Question: I have a simple input box
'''
<input type="text" placeholder="Account Name">
'''
with the following styles:
'''
input {
border-radius: 5px;
width: 564px;
opacity: 0.14;
}
'''
My problem is because I have changed the opacity of the input box, when typing any text inside the input box it follows that opacity (the text is unreadable due to the low opacity). Is there any way of targeting the opacity for the input box and the opacity for the input box text separate?
EXAMPLE:

Thanks.
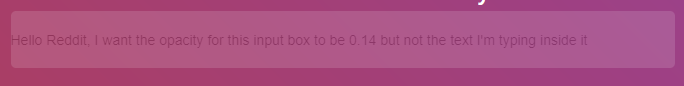
Answer: Use the alpha channel (rgba) to apply an opaque background rather than opacity. In case someone was wondering how to style placeholder text, it looks like there's an experimental pseudo-element: '::placeholder'.
'''
body {
background-color: #ffd6ed;
}
input {
background-color: rgba(255, 255, 255, 0.14);
color: #23a1fc;
}
input::placeholder {
color: rgba(0, 0, 0, 0.12);
}
'''
'''
<input type="text" placeholder="An example">
'''